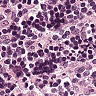
Metastatic tissue present: no